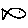
Label: fish